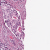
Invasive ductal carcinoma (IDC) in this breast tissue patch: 1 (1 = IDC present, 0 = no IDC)